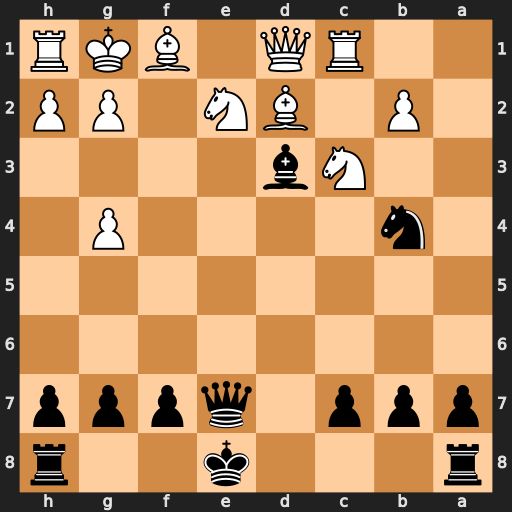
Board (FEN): r3k2r/ppp1qppp/8/8/1n4P1/2Nb4/1P1BN1PP/2RQ1BKR
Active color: b
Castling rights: kq
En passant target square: -
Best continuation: Qc5+ Nd4 Qxd4+ Be3 Qxe3#